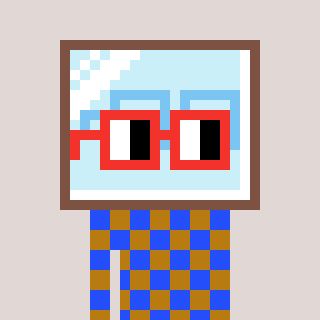
a pixel art character with square red glasses, a mirror-shaped head and a gold-colored body on a warm background